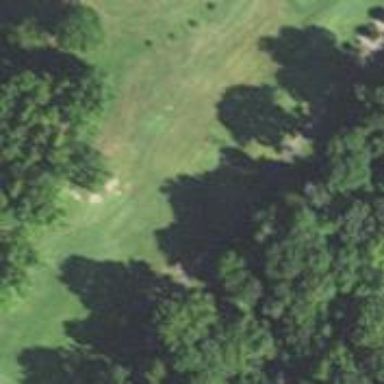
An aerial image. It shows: Rough area on grassy golf course.